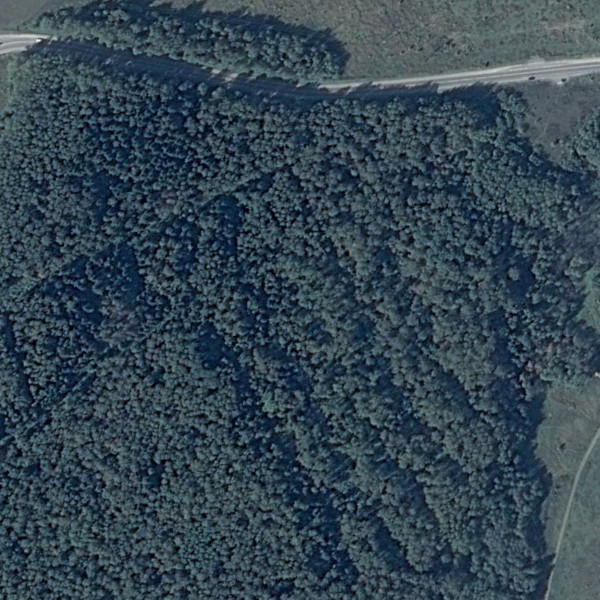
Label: Forest